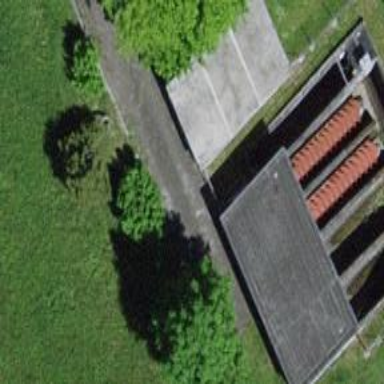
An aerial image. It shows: Service building.